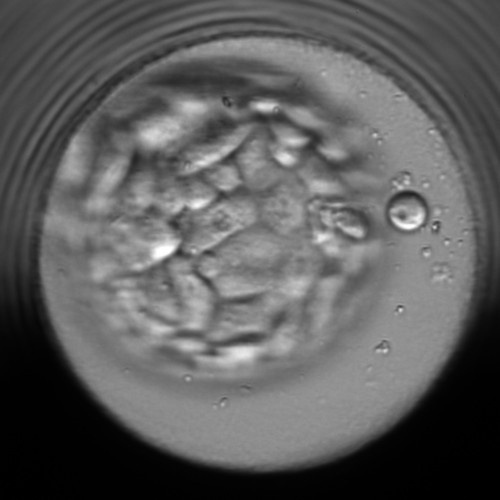
Embryo quality: good